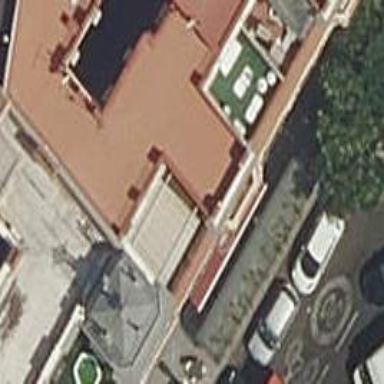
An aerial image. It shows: Restaurant.